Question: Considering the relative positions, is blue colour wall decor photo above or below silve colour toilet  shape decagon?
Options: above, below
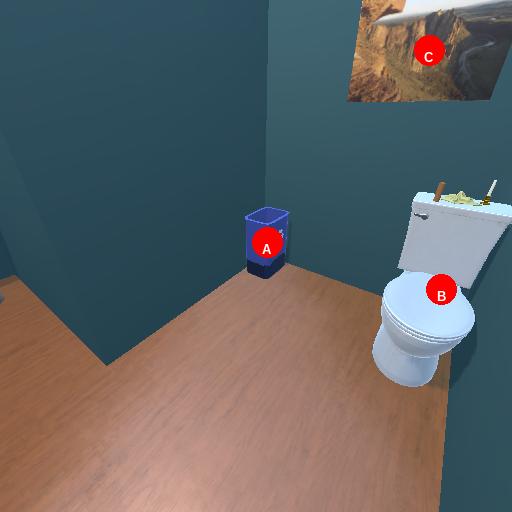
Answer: above